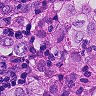
Metastatic tissue present: yes